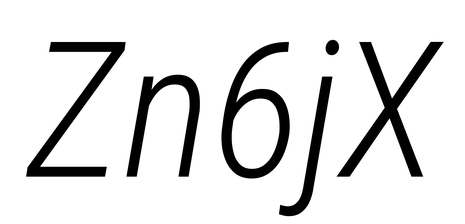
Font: Roboto-Italic_Condensed_Light_Italic